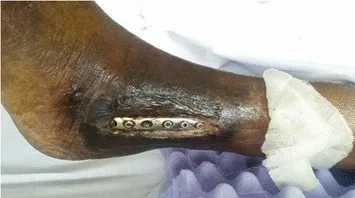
Left ankle displaying exposed hardware with no drainage or erythema.
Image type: medical_photograph (skin_photograph)